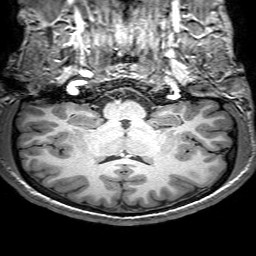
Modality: T1w
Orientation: sagittal
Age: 21
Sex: male
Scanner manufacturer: philips
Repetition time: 0.008898 s
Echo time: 0.0046 s